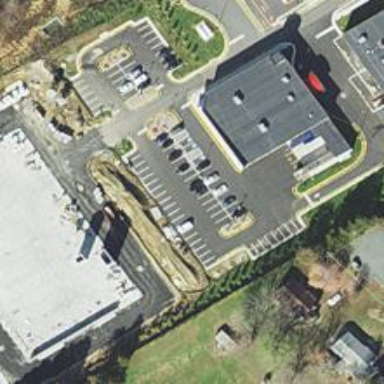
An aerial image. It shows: Parking space.